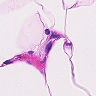
Metastatic tissue present: no